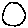
Label: circle